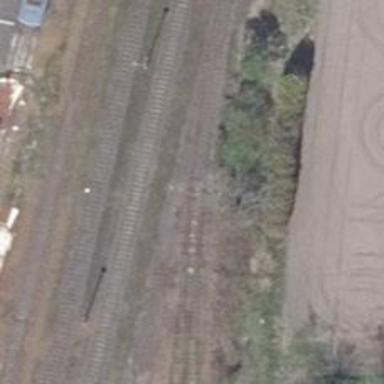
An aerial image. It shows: Railway spur service.